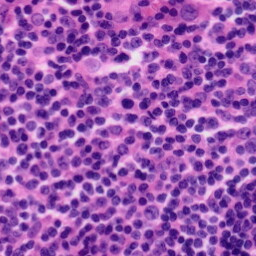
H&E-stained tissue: Tonsil